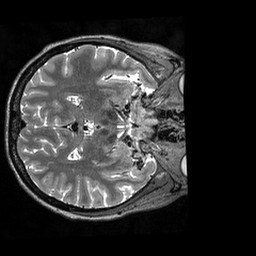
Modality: T2w
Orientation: axial
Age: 48
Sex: female
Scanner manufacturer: siemens
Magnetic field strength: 3 T
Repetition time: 3.2 s
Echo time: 0.564 s